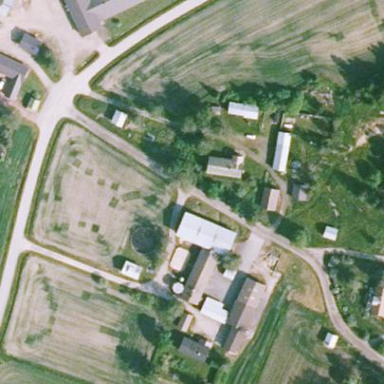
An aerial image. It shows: Farmyard area.